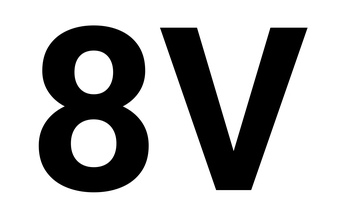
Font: Roboto_Bold